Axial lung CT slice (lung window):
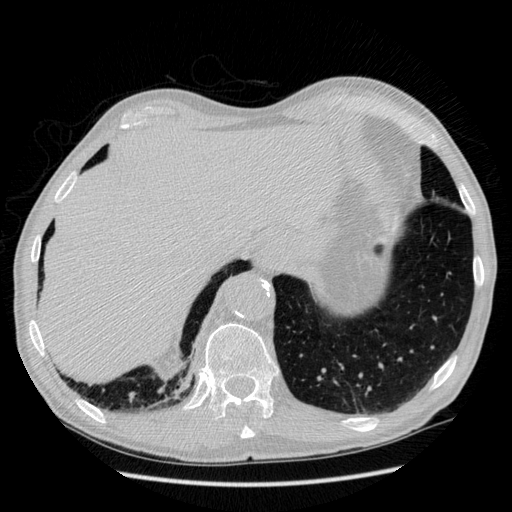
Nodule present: no